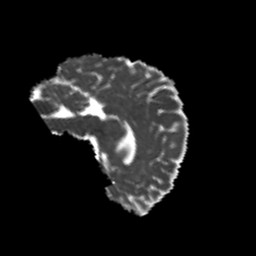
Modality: MD
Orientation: sagittal
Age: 25
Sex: female
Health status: healthy
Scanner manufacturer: philips
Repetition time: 7.396 s
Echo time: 0.08599 s